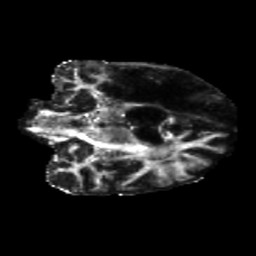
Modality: FA
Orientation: coronal
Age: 49
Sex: male
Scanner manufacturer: siemens
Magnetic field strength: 3 T
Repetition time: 5.25 s
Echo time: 0.08 s